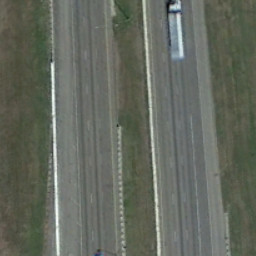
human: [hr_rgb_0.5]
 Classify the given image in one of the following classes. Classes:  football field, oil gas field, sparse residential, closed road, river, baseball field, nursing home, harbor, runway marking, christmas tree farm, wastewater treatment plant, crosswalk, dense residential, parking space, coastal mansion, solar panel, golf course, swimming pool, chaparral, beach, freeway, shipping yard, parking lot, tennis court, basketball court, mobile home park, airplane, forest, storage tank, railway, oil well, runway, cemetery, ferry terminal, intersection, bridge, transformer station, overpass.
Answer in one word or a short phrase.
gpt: freeway